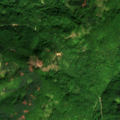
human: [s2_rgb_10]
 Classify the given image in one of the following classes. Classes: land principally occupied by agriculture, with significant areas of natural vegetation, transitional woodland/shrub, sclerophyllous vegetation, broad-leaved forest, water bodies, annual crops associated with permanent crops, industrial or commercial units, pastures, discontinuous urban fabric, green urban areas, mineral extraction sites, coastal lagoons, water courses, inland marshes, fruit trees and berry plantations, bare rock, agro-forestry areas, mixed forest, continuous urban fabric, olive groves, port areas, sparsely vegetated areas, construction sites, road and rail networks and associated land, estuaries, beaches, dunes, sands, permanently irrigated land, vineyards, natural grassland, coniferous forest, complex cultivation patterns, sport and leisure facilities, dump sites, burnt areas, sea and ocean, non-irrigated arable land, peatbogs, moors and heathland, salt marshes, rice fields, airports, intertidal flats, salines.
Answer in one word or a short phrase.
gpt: land principally occupied by agriculture, with significant areas of natural vegetation, broad-leaved forest